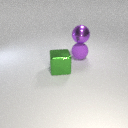
large purple rubber sphere below large purple metal sphere